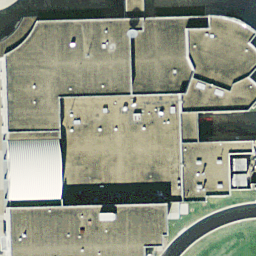
Label: buildings